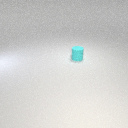
small cyan rubber cylinder